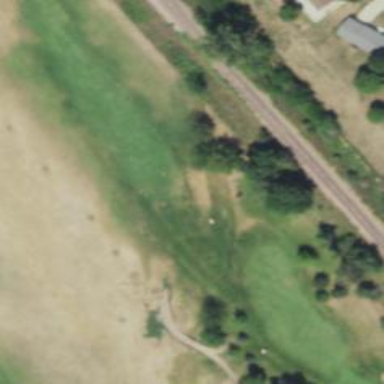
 with lush green grass covering the ground."